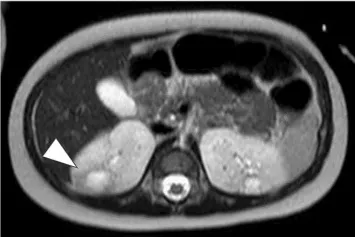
Magnetic resonance imaging (Day 60). (A) T2-weighted images: 2-mm high-signal small patchy shadows were found in both kidneys (arrow).
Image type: radiology (mri)